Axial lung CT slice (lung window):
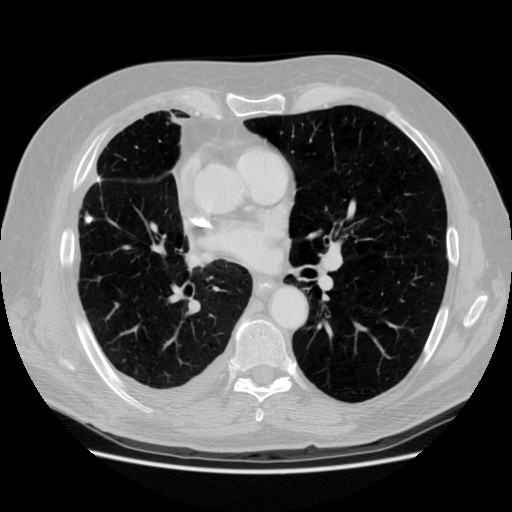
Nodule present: yes
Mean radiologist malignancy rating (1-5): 1